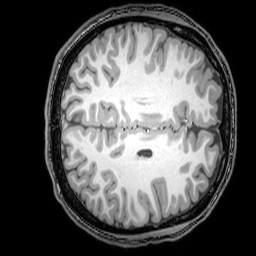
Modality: T1w
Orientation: axial
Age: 21
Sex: male
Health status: healthy
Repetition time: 0.081 s
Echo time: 0.037 s